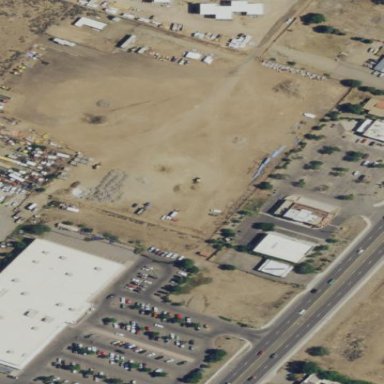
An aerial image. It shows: Brownfield site.